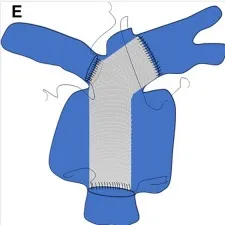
Pulmonary artery vascular management schematic. (D-F) represent schematic illustrations of involvement of the left pulmonary artery, right pulmonary artery, or bilateral pulmonary artery branches, respectively, with subsequent replacement.
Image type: radiology (x_ray)